RGB frame:
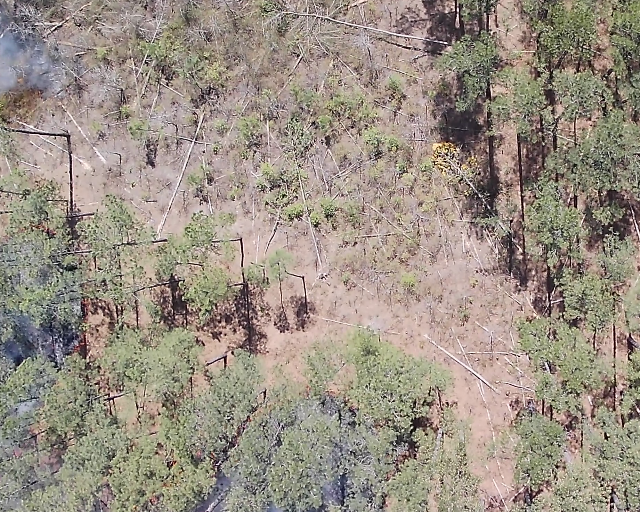
Thermal frame:
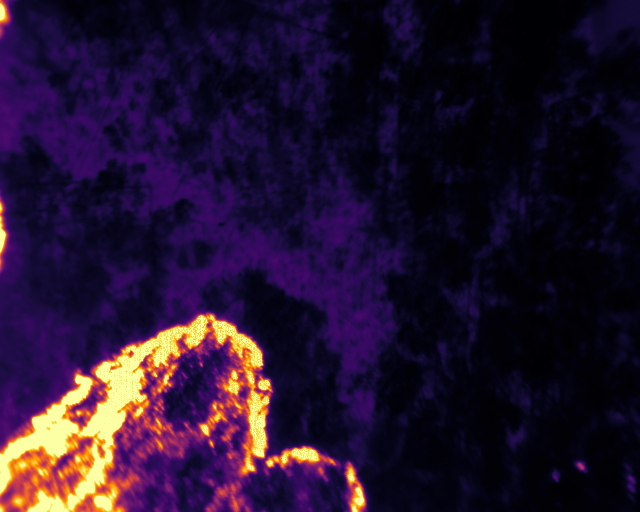
Captured: 2026-02-27 02:36:20
Pixels at or above 80 °C: 31187 (fraction of frame: 0.09518)